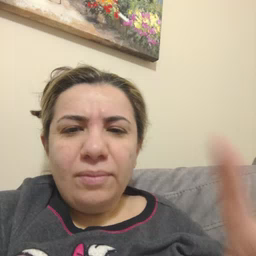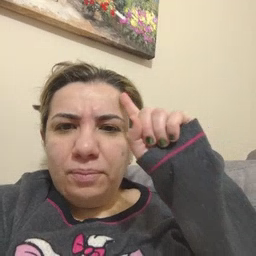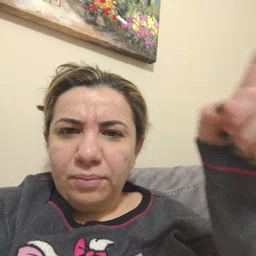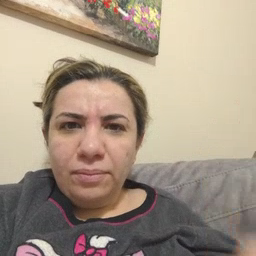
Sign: penny